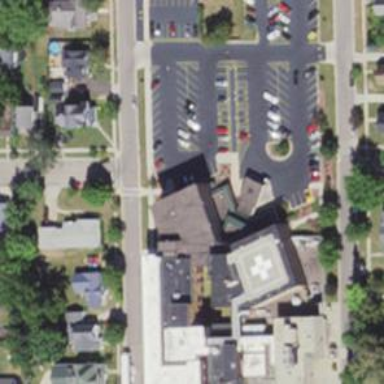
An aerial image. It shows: Hospital providing healthcare services.